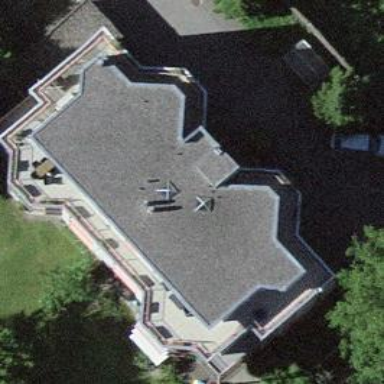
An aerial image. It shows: Building with apartments and flat roof.